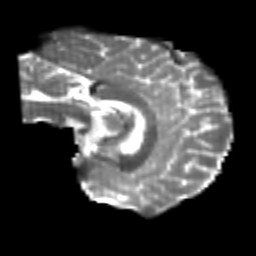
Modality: T2w
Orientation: sagittal
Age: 23
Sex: male
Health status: healthy
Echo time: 0.074 s